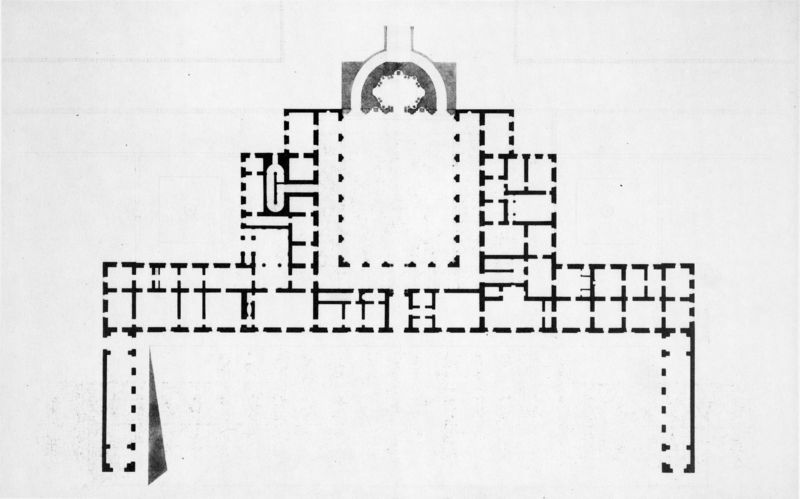
Titel: Palazzo Pitti in Florenz - Grundriss
Künstler: Carl von Fischer
Standort: München
Institution: Architektursammlung der TU
Schlagwörter: flügel, weiß, dreieck, kubismus, fenster, frankreich, frau, grau, pfeiler, raum, schwarz, skizze, säulen, tür, zeichnung, zimmer, anlage, gebäude, park, schloss, weg, wand, architektur, barock, kirche, rokkoko, brunnen, kreis, rund, turm, garten, schiffe, papier, türen, abstrakt, mauer, klein, linien, hof, türe, saal, kuppel, treppe, treppen, hotel, symmetrie, aufgang, durchgang, striche, tor, galerie, halle, rechtecke, punkte, wände, eingang, eingänge, gang, zugang, innenhof, kolonnade, loggia, umgang, antike, kloster, rechteck, türme, palast, dom, linie, symmetrisch, druck, schwarzweiß, strich, punkt, flur, räume, entwurf, schema, kathedrale, halbrund, quadrate, portal, villa, mauern, residenz, portikus, profan, apsis, umlauf, treppenhaus, auffahrt, einfahrt, vorhof, zufahrt, plan, achse, wendeltreppe, klassik, querschnitt, quadrat, viereck, abbildung, geschoss, säulenhalle, säulengang, riss, grundriss, palais, aufriss, etage, architekturzeichnung, bauzeichnung, piano nobile, rondell, vorraum, gänge, achsialsymmetrisch, annex, antichambre, appartement, appartements, atrium, aufteilung, aula, barok, baubplan, bickachse, chambre, cour d´honneur, dreiflügelanlage, en filat, enchilade, enfilade, entree, erlach, flügelanlage, flügelbau, gerten, gestaltung, grundiss, grundrissplan, grunriss, hallen, hauptfügel, kubissmus, mittelachse, narthex, perspek´tive, polygon, raumfolge, schlossanlage, seitenflügel, stallungen, säulengalerie, tiurm, treppenturm, versaille, vetsibül, vorplatz, zeremoniell, zweidimensional, druchgang, zimmerfluchten, gestrichelt, flure, lagepla, türre